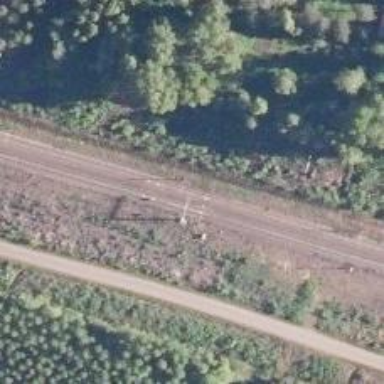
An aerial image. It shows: Railway signal.